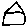
Label: house